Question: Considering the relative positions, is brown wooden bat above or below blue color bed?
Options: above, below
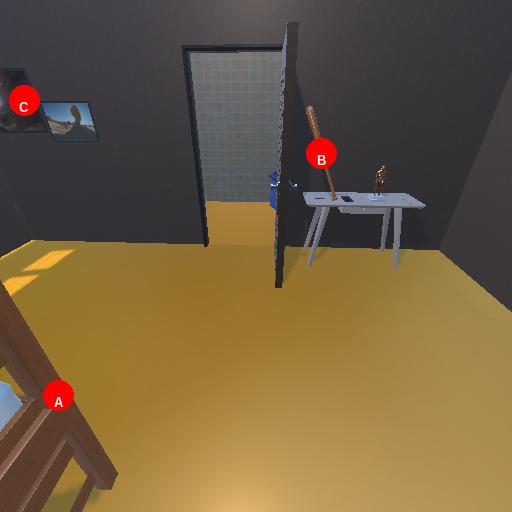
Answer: above